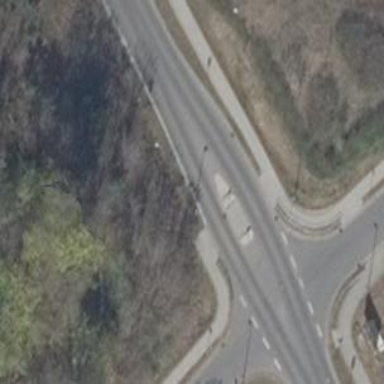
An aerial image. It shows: Uncontrolled footway crossing with median island.